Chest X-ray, AP view. Patient: 72 years old, sex F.
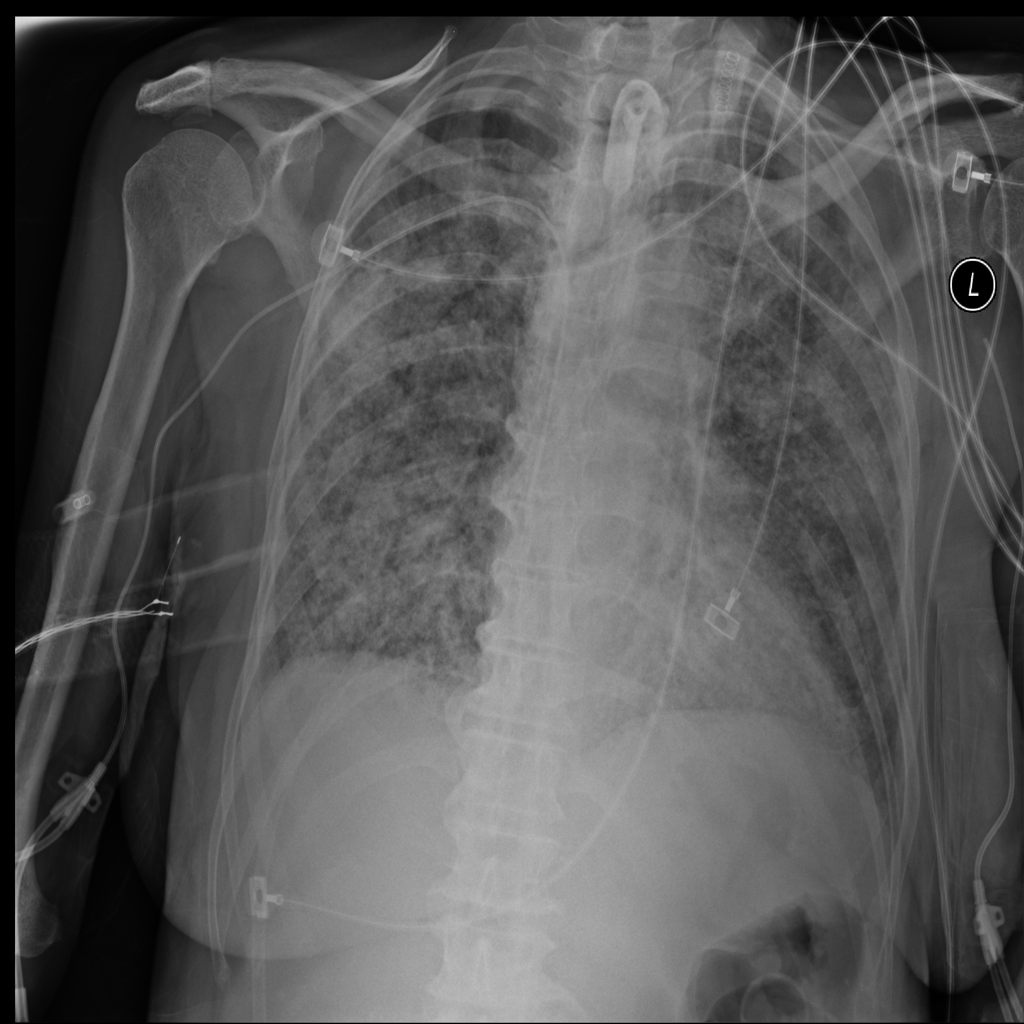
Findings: Edema, Infiltration, Nodule